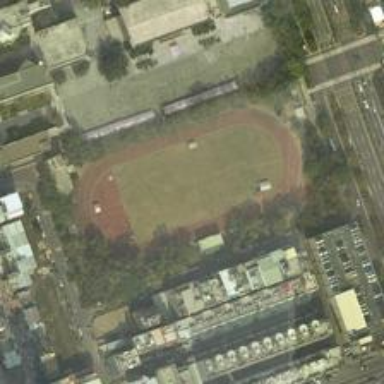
This is not a big playground next to the road, rimmed in by high-rise buildings and many people scatter on the playground .